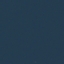
Label: SeaLake